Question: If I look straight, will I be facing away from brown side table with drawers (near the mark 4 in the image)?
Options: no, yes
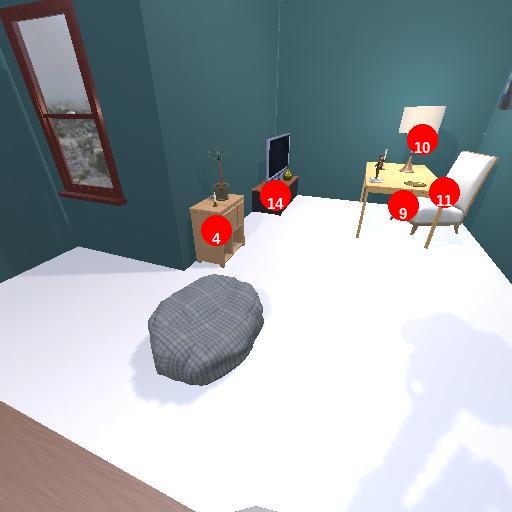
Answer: no